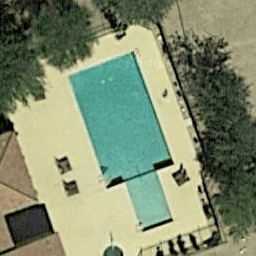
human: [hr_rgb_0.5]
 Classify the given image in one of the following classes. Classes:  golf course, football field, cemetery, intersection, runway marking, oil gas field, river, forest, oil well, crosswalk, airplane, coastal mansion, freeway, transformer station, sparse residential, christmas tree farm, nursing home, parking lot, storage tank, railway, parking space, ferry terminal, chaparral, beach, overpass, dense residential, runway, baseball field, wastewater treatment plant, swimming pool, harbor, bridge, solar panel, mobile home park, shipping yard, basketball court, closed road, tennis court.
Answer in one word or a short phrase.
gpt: swimming pool